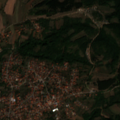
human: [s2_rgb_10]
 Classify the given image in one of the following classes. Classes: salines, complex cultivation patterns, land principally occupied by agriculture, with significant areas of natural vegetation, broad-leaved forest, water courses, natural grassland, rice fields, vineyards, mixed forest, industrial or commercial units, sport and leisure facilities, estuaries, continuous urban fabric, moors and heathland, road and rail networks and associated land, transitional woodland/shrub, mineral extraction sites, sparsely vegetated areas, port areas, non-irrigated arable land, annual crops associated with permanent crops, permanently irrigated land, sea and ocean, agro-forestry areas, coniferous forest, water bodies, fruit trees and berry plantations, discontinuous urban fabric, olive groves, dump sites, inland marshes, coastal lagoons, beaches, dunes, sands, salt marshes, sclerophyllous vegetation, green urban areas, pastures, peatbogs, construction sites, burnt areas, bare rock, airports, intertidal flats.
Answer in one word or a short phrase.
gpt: discontinuous urban fabric, non-irrigated arable land, land principally occupied by agriculture, with significant areas of natural vegetation, broad-leaved forest, mixed forest